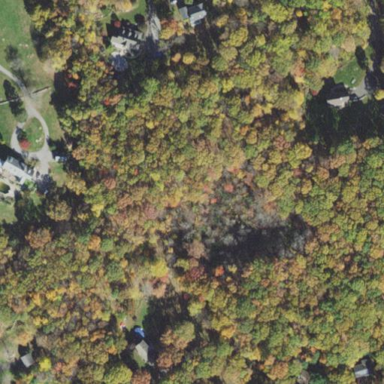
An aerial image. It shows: Existing Preserved Open Space in woodland area.